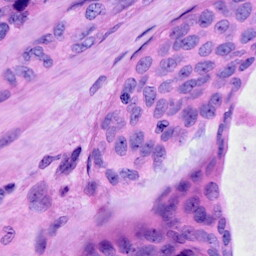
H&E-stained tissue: Ovarian